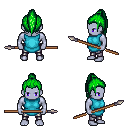
a pixel art fantasy rpg character, male body template, dark elf, purple skin, teal tunic, metal pants, green long topknot hairstyle, spear, four views (front, back, left, right), 2x2 character sprite sheet, small pixel art, hard edges, no anti-aliasing